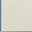
Piece: xx